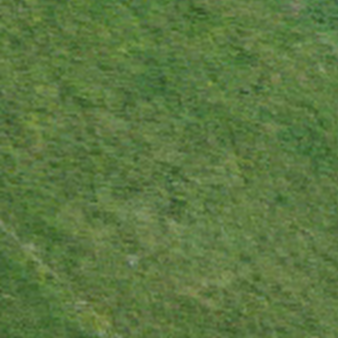
Label: other